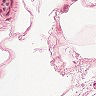
Metastatic tissue present: no